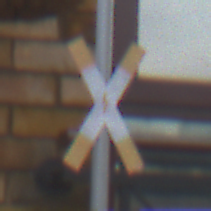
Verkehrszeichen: Andreaskreuz
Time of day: MorningAfternoon
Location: Outdoor (Urban)
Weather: Overcast
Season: NotSpecified
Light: Natural